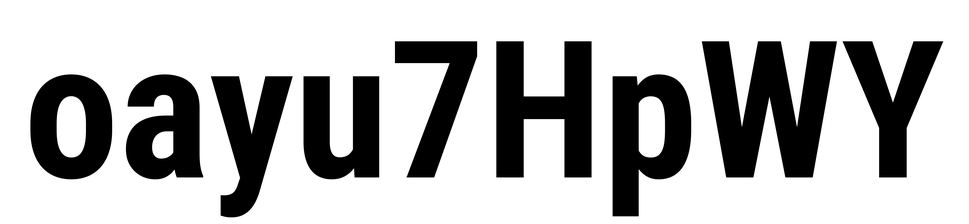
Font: Roboto_Condensed_Bold